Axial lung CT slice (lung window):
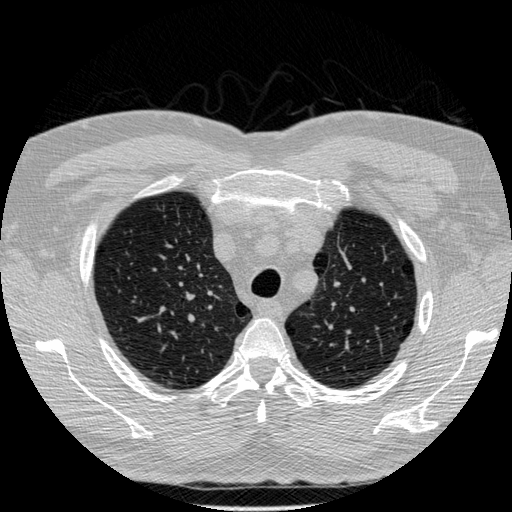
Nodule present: no